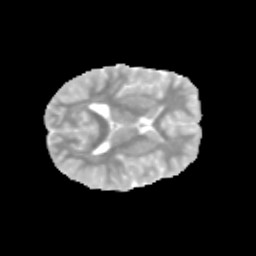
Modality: MD
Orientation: axial
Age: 12
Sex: male
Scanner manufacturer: siemens
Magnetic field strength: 3 T
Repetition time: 3.8 s
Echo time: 0.07 s